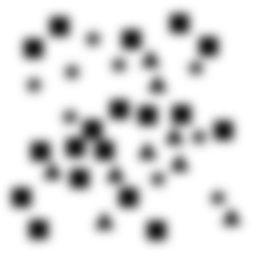
Squares: 18
Triangles: 9
Stars: 9
Total shapes: 36